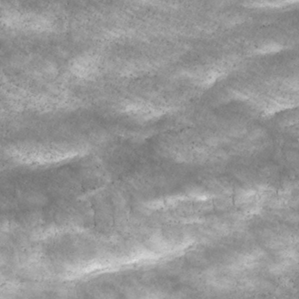
Label: non_frost